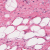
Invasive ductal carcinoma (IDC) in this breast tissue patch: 0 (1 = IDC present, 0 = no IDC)